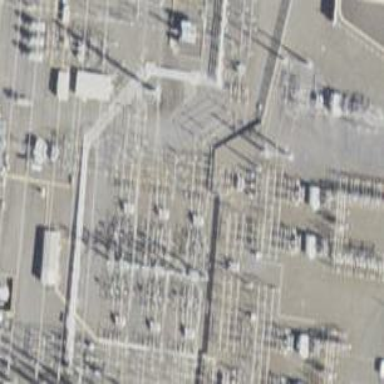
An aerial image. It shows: Switch for power supply.